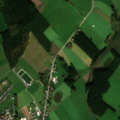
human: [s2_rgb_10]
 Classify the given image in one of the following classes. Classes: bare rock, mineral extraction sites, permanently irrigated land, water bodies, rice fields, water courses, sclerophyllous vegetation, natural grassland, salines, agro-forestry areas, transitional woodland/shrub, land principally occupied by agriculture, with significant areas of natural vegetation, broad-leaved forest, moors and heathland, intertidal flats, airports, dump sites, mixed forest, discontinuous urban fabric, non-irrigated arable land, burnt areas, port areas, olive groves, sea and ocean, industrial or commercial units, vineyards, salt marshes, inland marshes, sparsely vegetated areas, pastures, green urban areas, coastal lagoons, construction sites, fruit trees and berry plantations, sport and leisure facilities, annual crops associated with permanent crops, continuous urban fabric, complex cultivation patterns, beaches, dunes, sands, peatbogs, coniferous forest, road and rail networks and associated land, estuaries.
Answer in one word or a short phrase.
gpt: discontinuous urban fabric, pastures, complex cultivation patterns, land principally occupied by agriculture, with significant areas of natural vegetation, coniferous forest